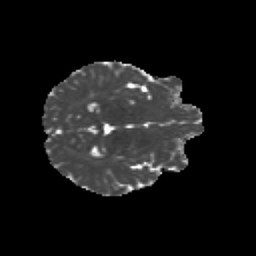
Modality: MD
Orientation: axial
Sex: female
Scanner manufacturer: siemens
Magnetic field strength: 3 T
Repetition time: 5 s
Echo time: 0.071 s